Question: HI,
I recently was reverse engineering a certain project to UML, and was stuck at a point where I could not reach a conclusion. The code is fairly simple:
'''
...
try
{
sj = SendingJob.DeserializeXmlString("....");
trcSrc.TraceInfo("....");
}
catch (FormatException)
{
trcSrc.TraceError("....");
return "00 - Job Content Bad Format.";
} ...
'''
Firts off I modeled the code as such:
---

---
But after reading the following text:
> "If an exception occurs while an action is executing, the execution is abandoned and there is no output from the action. If the action has an exception handler, the handler is executed with the exception information. "
... but the thing is my exception handler exits the catch block by returning a value, and stopping the activity. I tried to link the exception node to an activity final node, but my tool refuses to do it, and which I'm pretty sure is not the correct way to do it.
So my question is:
How to model an activity diagram where an action throws an exception and its handler terminates the activity?
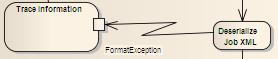
Answer: As I am not allowed to post images yet I'll try to describe my solution :)
In your exception handler, include an action that represents what it does. You can then link that action to the termination node of the activity diagram.